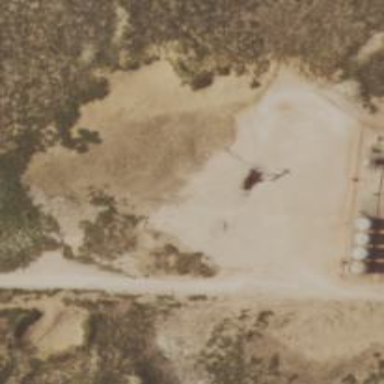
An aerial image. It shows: Petroleum well.